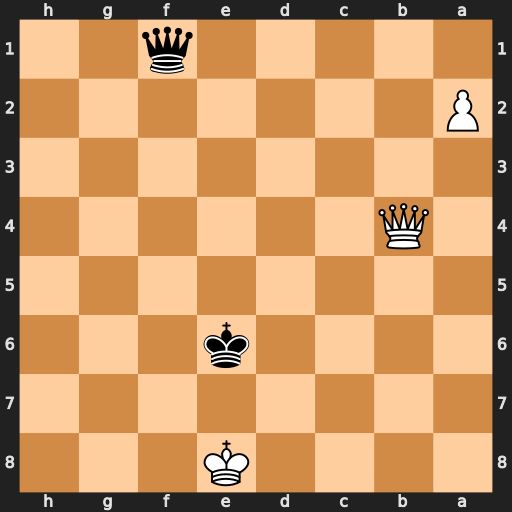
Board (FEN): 4K3/8/4k3/8/1Q6/8/P7/5q2
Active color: b
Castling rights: -
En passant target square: -
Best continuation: Qf7+ Kd8 Qd7#